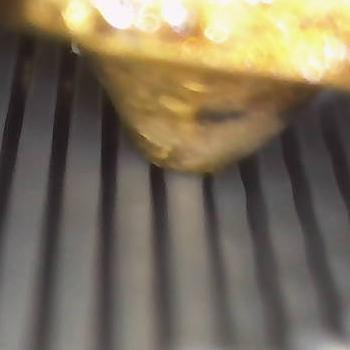
Flow rate: 112%